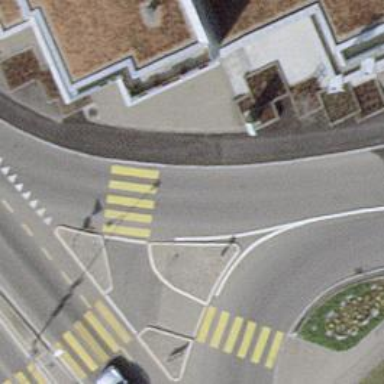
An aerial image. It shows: Marked road crossing.